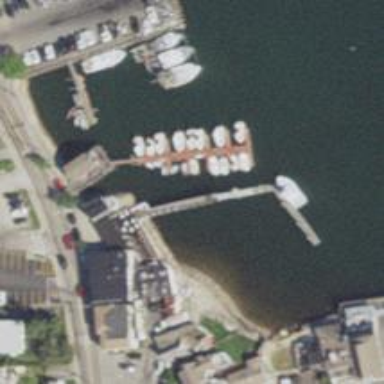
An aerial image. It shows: Man-made pier.